Interaction volume radius: 5 \u00c5
Interaction volume height: 25 \u00c5
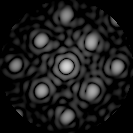
Disorder parameter: 0.1764